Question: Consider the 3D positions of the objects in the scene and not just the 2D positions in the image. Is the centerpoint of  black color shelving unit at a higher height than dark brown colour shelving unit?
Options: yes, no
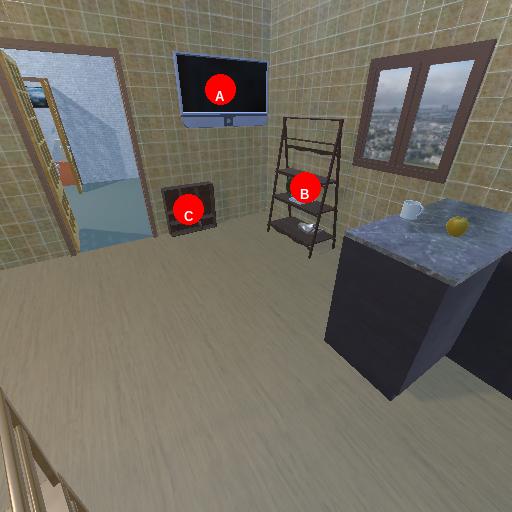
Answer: yes